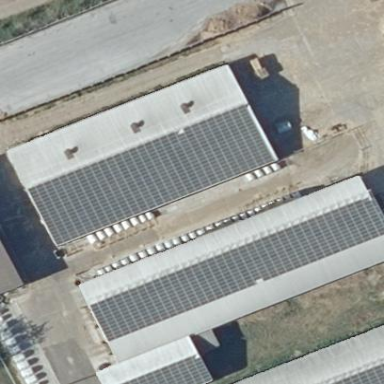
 generating electricity through photovoltaic methods."